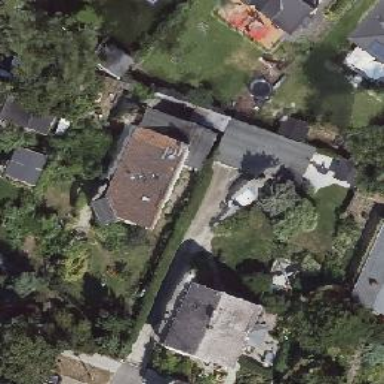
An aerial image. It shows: Simple house.